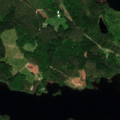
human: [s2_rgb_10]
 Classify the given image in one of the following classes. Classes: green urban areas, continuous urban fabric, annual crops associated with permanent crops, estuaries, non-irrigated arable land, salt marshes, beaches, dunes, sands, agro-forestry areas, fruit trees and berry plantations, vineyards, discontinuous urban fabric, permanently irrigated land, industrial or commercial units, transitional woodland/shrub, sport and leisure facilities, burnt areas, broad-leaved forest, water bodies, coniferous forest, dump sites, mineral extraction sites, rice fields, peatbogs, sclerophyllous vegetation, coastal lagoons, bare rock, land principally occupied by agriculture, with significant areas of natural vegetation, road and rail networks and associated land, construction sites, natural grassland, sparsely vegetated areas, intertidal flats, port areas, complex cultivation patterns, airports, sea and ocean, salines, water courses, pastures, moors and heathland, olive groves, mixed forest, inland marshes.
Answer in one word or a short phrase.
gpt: coniferous forest, mixed forest, water bodies